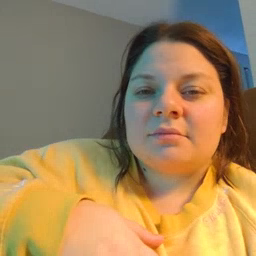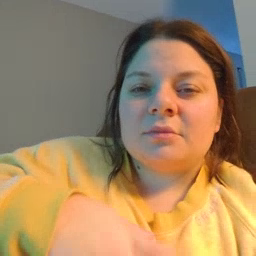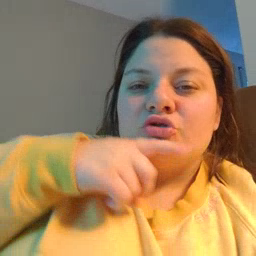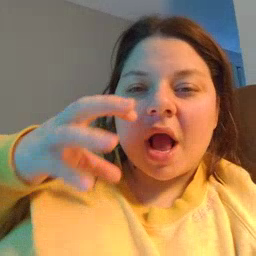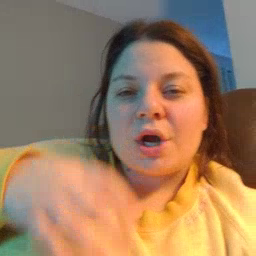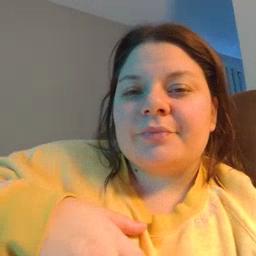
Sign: dryer